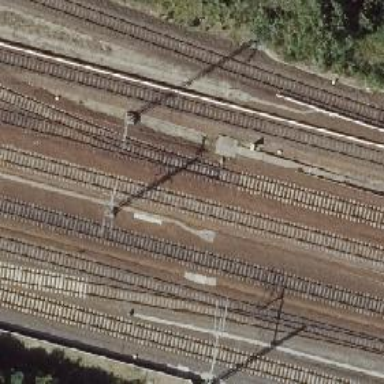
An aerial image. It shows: Railway with electrified contact lines.